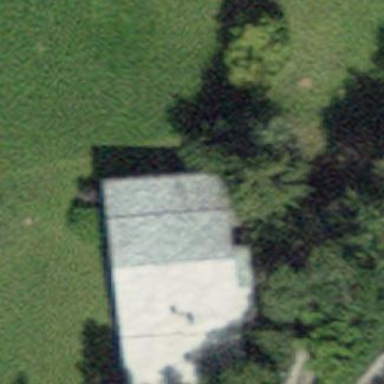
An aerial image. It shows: Simple house.